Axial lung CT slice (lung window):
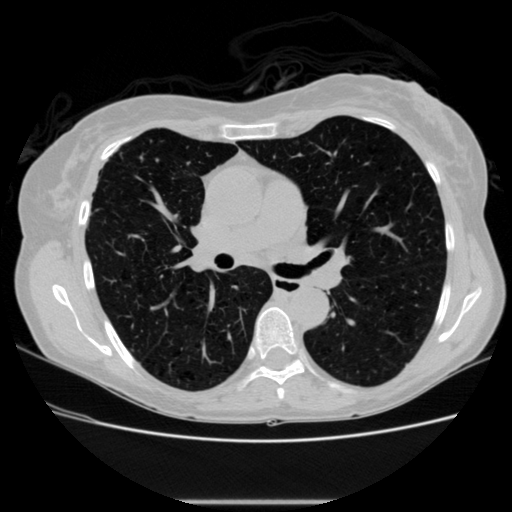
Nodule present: no